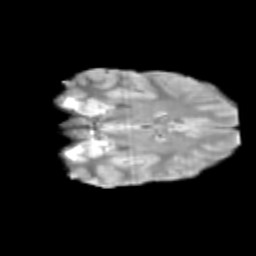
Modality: T2w
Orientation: coronal
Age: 12
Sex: female
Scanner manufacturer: siemens
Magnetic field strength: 3 T
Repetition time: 3.8 s
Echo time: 0.07 s